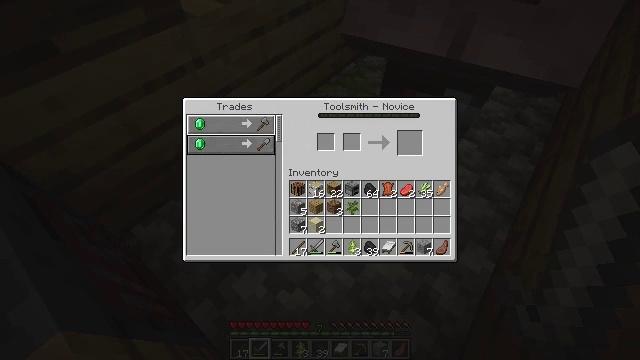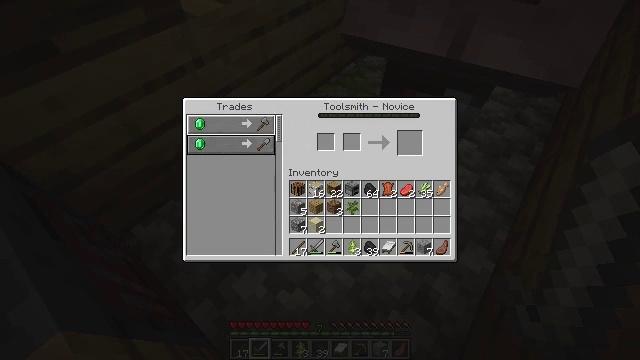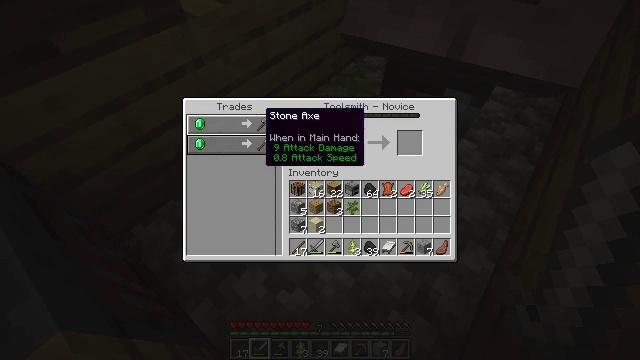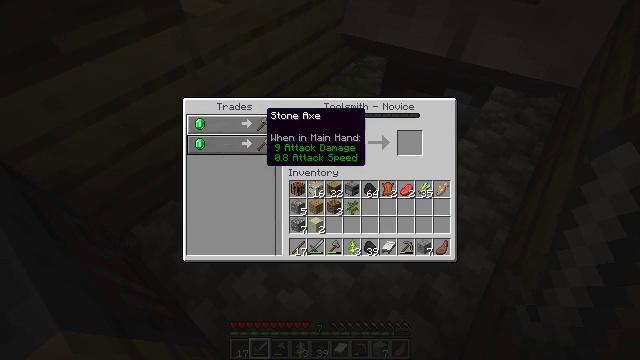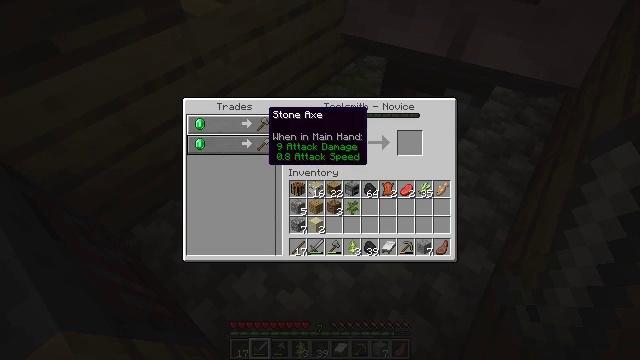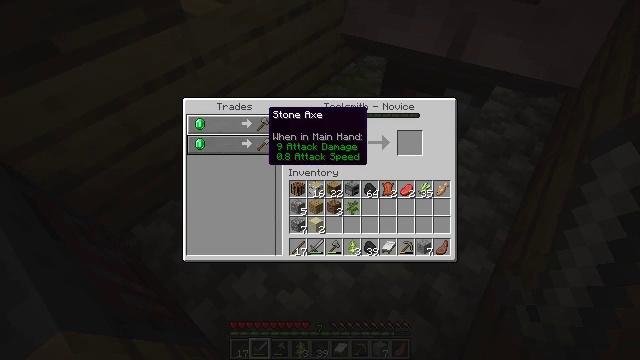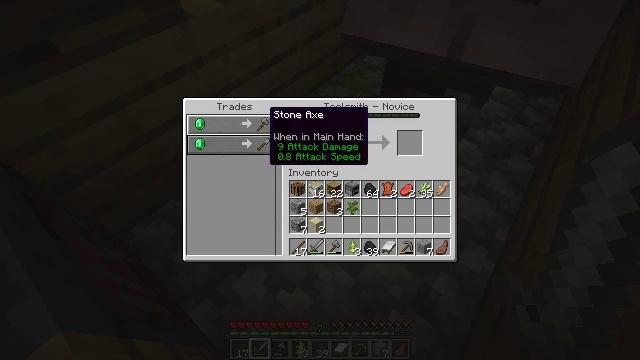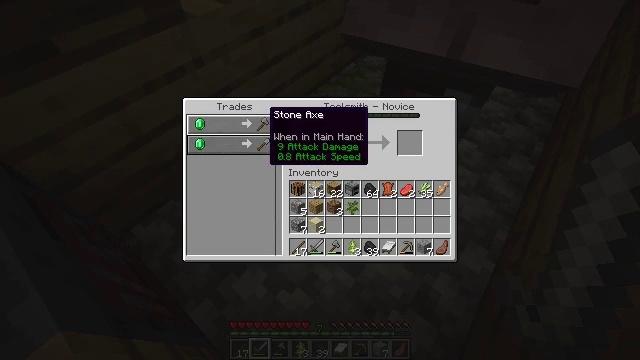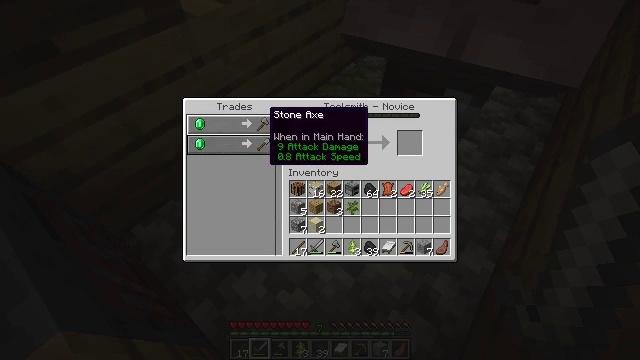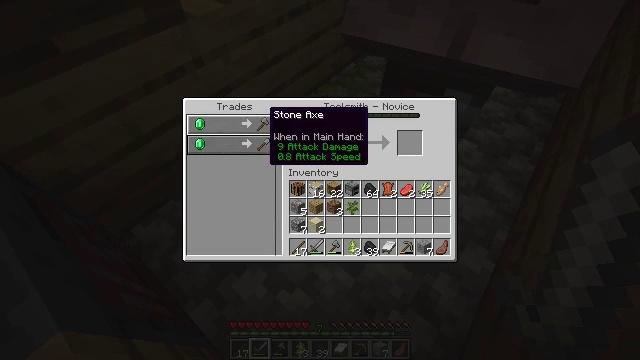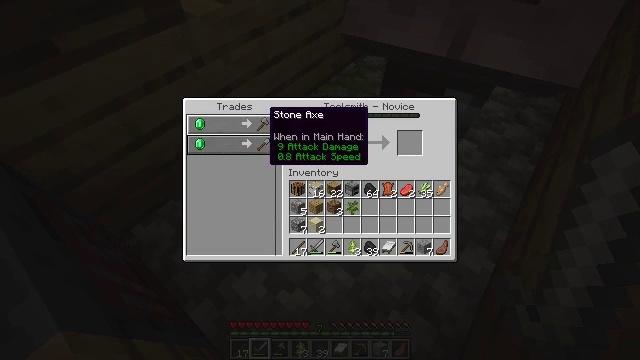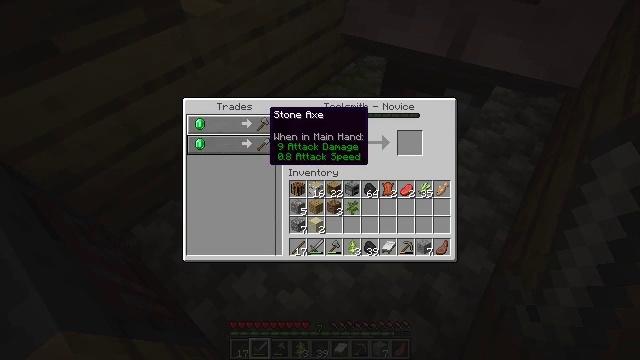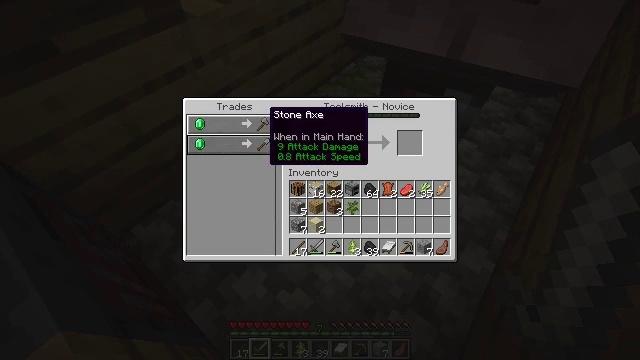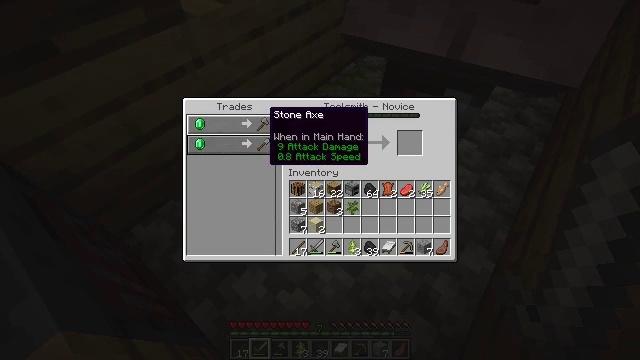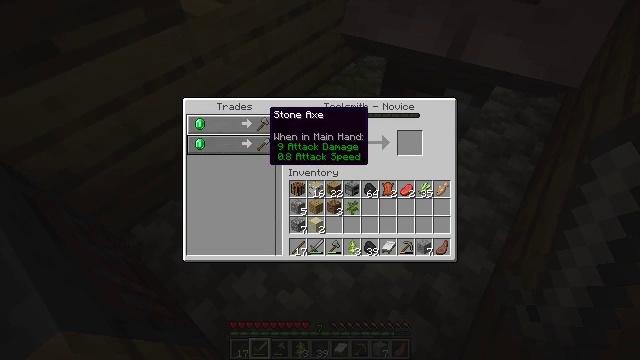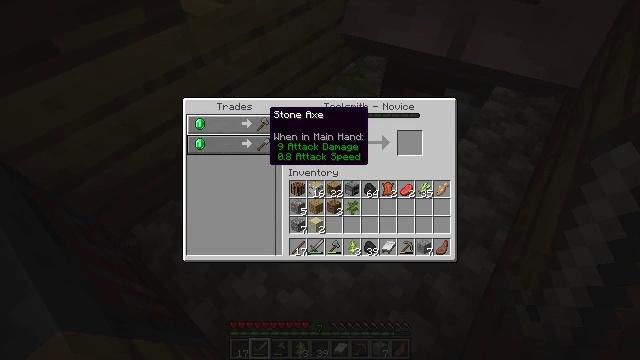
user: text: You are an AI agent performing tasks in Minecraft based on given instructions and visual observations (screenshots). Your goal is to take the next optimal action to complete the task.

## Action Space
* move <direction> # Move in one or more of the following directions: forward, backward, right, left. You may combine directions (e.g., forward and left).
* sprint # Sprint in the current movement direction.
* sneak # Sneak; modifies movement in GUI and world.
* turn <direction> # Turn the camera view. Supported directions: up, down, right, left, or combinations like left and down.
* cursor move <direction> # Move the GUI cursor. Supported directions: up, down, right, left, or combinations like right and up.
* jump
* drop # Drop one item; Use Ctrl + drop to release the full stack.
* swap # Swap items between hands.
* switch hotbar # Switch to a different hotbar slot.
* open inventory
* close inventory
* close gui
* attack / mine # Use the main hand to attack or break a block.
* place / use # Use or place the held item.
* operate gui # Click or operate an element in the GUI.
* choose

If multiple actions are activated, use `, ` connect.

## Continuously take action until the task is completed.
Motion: motion action
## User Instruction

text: Clear away tall grass.
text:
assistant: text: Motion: cursor move right
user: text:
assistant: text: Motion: cursor move right
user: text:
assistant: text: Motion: no_op
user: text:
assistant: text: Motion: no_op
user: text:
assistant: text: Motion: no_op
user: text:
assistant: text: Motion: no_op
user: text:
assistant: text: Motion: no_op
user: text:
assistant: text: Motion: no_op
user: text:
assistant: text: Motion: no_op
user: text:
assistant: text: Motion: no_op
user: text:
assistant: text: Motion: no_op
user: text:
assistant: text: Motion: no_op
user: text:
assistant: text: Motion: no_op
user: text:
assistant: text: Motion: no_op
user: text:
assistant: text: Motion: no_op
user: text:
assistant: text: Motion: no_op
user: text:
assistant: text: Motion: cursor move left
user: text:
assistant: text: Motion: cursor move left
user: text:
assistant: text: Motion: no_op
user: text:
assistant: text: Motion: no_op
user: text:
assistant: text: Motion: no_op
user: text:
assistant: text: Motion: no_op
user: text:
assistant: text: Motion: no_op
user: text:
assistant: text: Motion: no_op
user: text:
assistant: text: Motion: no_op
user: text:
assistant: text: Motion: no_op
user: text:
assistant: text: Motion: no_op
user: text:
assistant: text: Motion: no_op
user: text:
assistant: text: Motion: no_op
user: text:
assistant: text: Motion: no_op